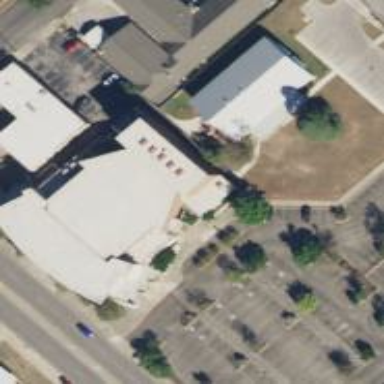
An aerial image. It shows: Theater building.